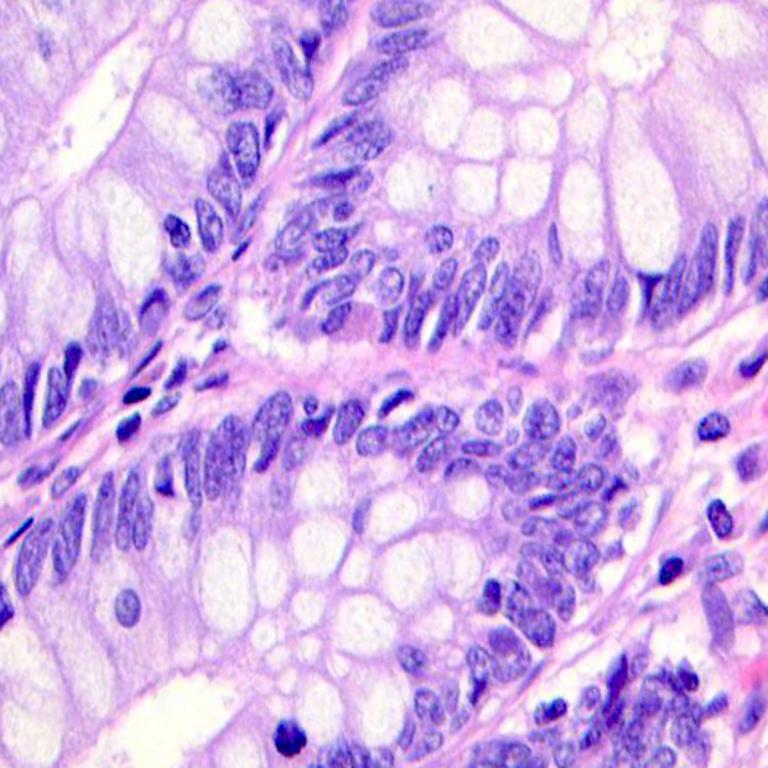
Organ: colon
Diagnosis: benign